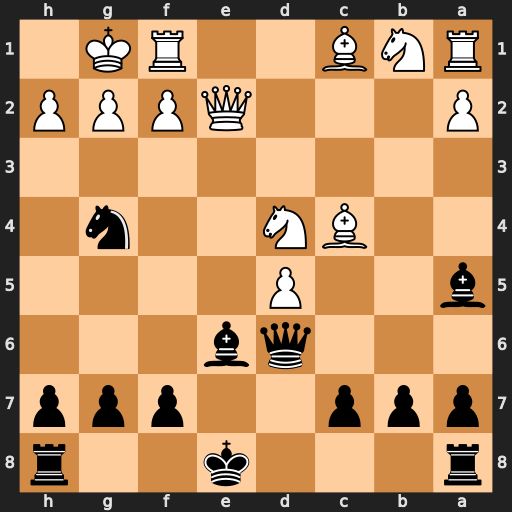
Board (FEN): r3k2r/ppp2ppp/3qb3/b2P4/2BN2n1/8/P3QPPP/RNB2RK1
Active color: b
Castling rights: kq
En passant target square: -
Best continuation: Qxh2#